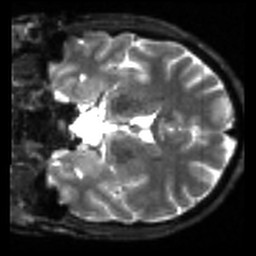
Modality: sbref
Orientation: coronal
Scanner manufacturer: siemens
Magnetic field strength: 3 T
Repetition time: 4 s
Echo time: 0.0594 s